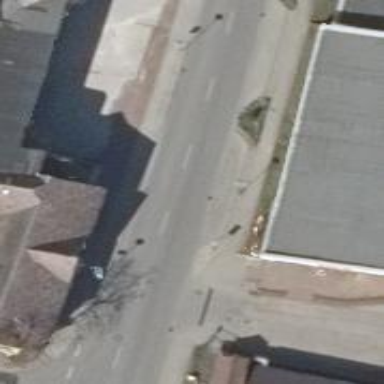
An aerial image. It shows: Secondary road with asphalt surface. Both sides of the road have sidewalks. There is parallel parking on the left lane.